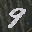
Label: 9